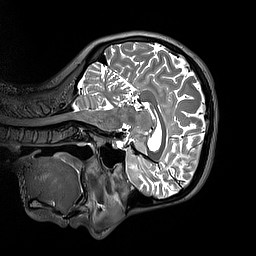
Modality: T2w
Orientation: sagittal
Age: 23
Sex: female
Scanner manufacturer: siemens
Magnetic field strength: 3 T
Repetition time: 3.2 s
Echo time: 0.412 s